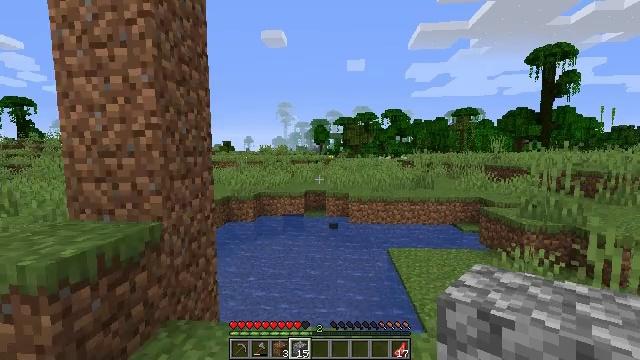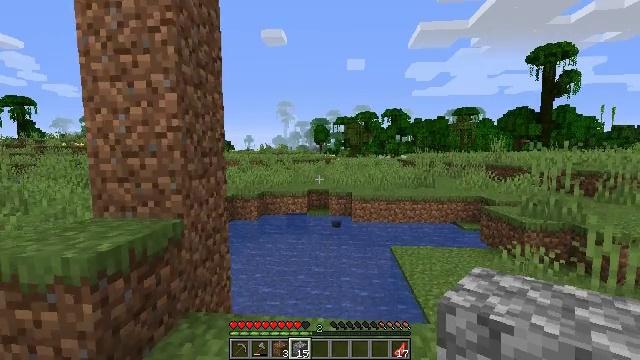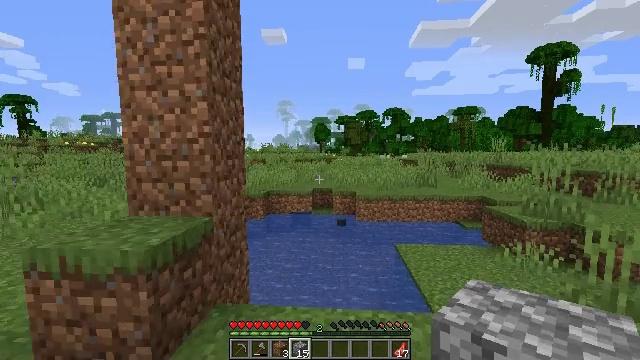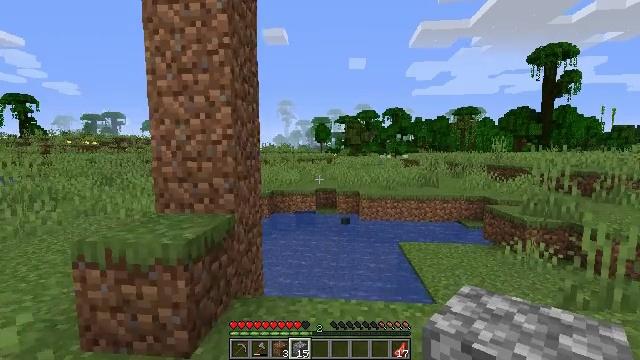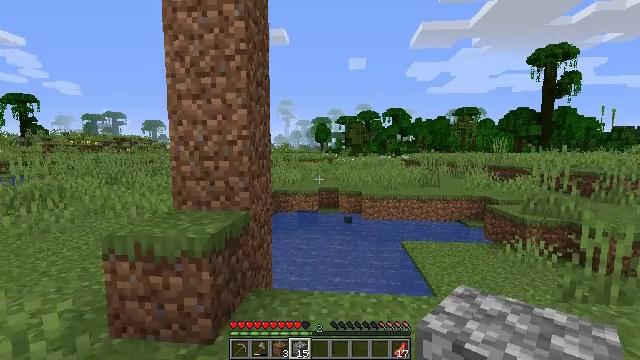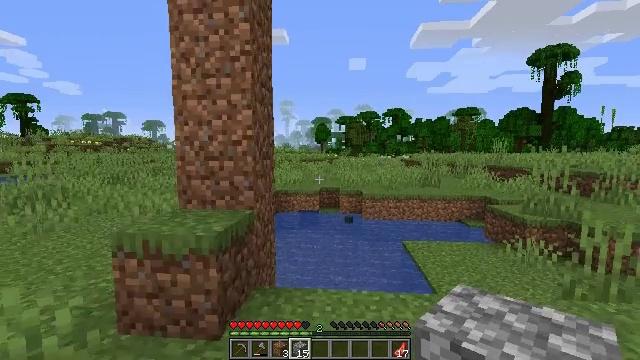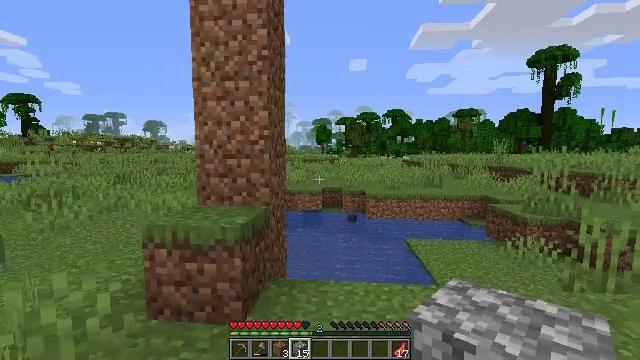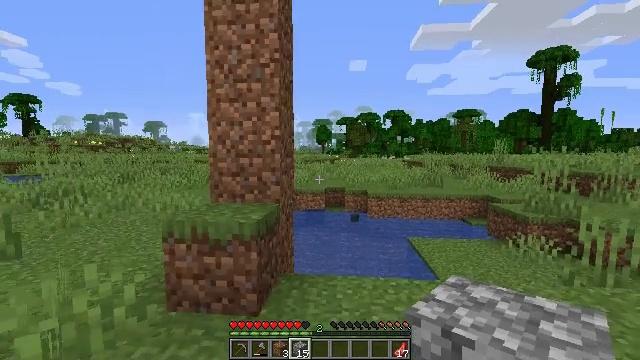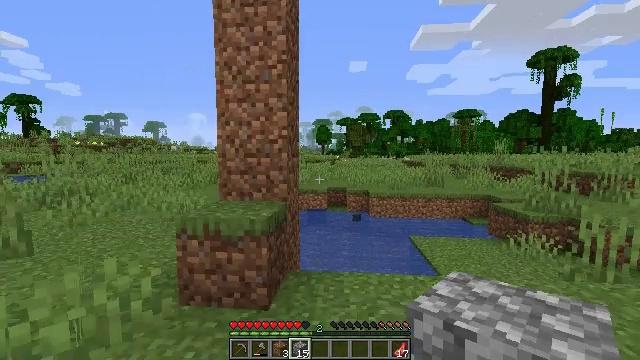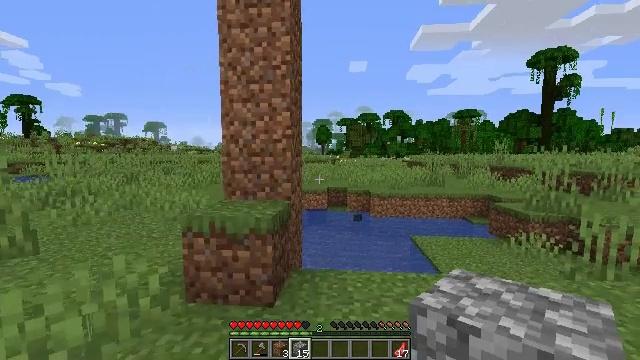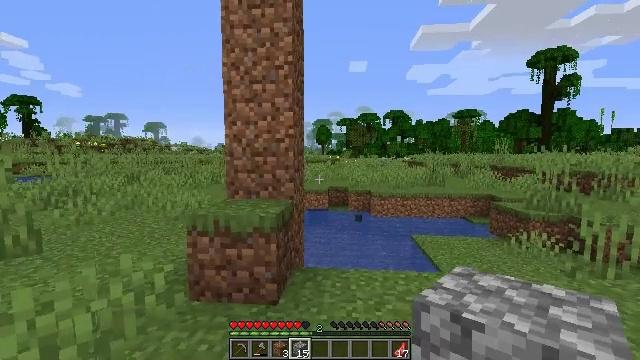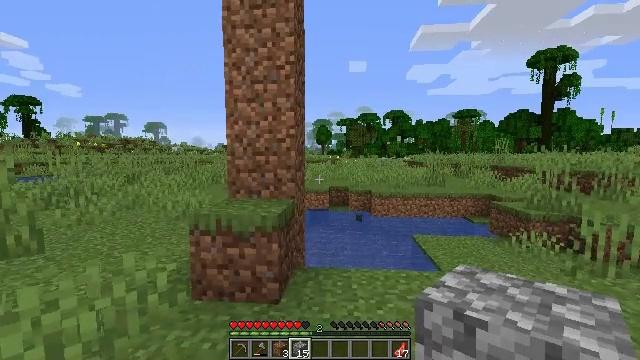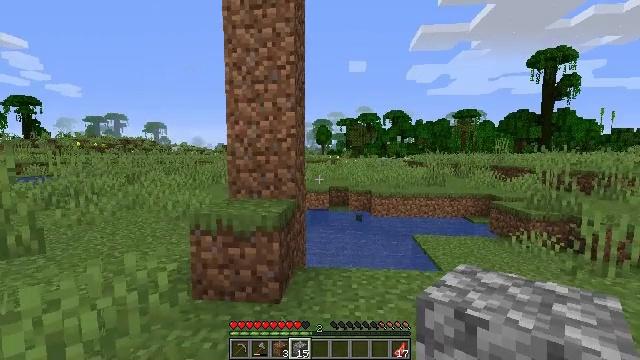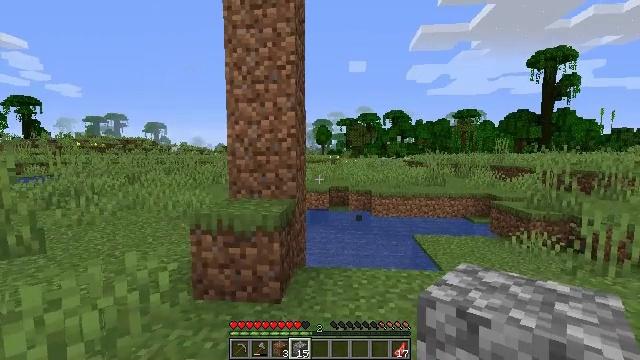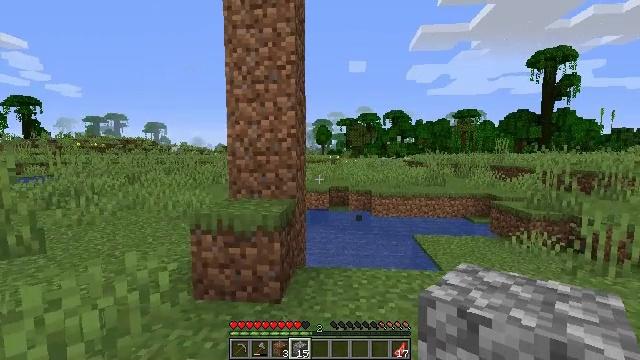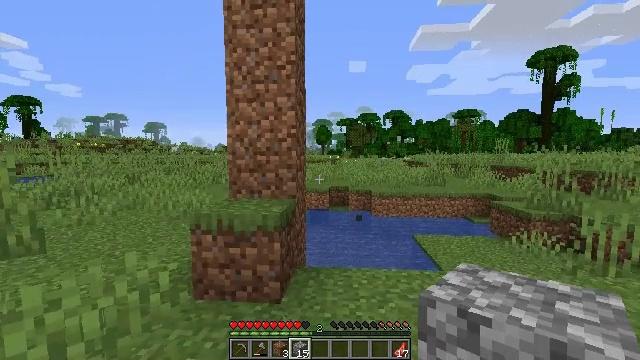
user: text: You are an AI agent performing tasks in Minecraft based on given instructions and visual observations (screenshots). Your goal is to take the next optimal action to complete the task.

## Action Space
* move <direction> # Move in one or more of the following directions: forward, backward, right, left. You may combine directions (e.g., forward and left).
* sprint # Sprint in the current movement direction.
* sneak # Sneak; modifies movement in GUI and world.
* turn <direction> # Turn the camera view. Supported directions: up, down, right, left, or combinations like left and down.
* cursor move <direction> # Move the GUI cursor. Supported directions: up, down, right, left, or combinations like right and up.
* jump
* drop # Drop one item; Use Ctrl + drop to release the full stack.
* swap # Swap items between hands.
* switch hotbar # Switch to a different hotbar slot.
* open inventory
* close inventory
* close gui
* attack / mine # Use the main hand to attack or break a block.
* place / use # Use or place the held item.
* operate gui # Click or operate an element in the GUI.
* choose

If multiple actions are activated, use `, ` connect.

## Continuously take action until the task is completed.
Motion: motion action
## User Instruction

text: Cook beef with the furnace.
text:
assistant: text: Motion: move back and move left
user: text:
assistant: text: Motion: move back and move left
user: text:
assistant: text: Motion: move back and move left
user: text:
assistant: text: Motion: move back and move left
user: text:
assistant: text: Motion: move back and move left
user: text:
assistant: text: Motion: move back and move left
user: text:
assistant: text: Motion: no_op
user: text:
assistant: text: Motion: no_op
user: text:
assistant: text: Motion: no_op
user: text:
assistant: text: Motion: no_op
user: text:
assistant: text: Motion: no_op
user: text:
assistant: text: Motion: no_op
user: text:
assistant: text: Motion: no_op
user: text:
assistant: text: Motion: no_op
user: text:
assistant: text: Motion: no_op
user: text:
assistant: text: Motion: no_op
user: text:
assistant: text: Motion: no_op
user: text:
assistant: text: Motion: turn left and down
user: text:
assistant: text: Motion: turn left and down
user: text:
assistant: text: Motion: sprint, turn left and down
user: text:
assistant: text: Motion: move forward, sprint, turn left
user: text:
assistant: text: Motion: move forward, sprint
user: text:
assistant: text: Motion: move forward, sprint
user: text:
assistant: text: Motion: move forward, sprint
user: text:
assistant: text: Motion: move forward, sprint
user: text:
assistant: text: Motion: move forward, sprint
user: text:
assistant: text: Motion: move forward
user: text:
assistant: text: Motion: move forward
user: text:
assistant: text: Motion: move forward
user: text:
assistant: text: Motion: move forward